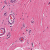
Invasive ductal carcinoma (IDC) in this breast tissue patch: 0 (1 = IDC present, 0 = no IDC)